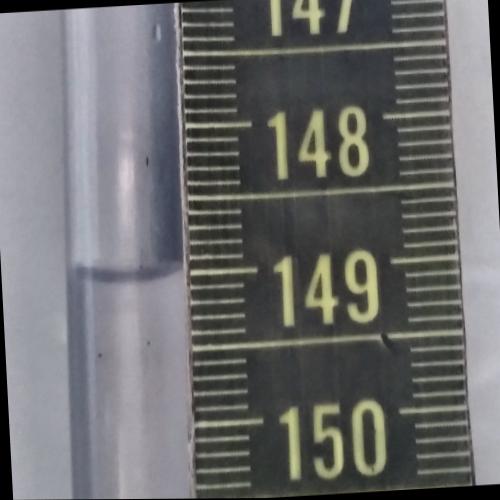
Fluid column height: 149.0 cm